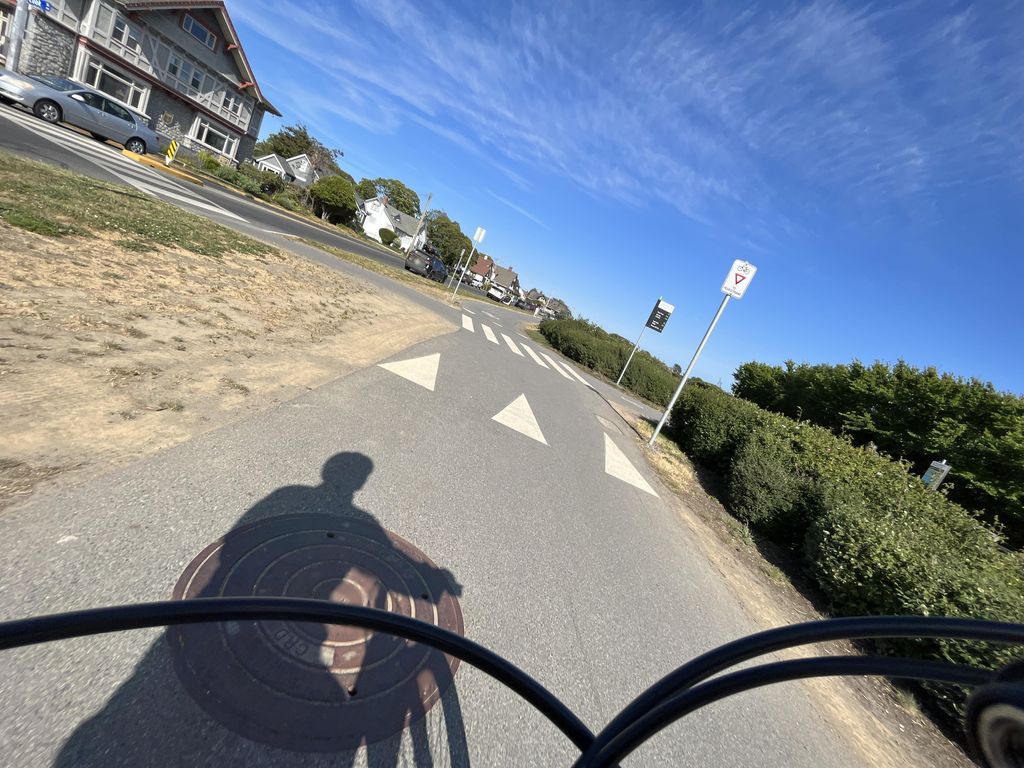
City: victoria